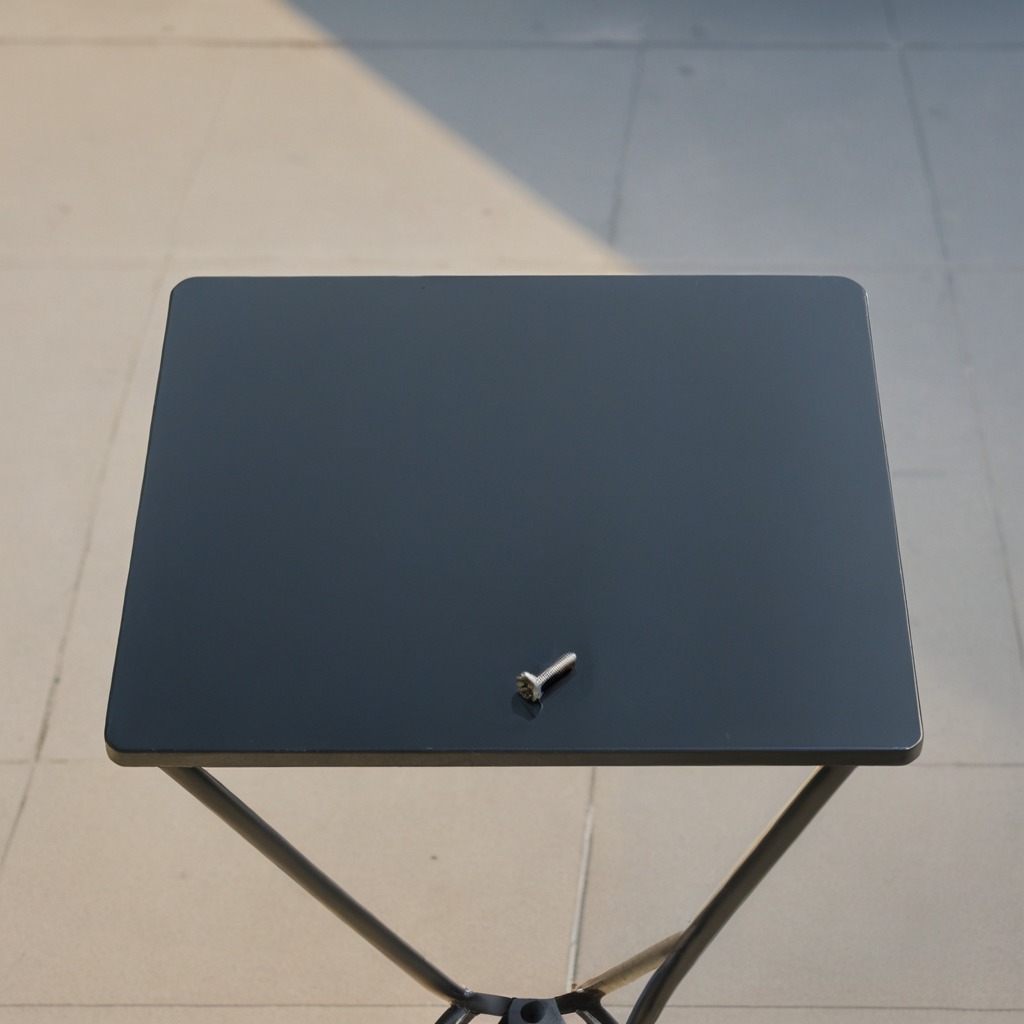
A metal screw is lying on the table.